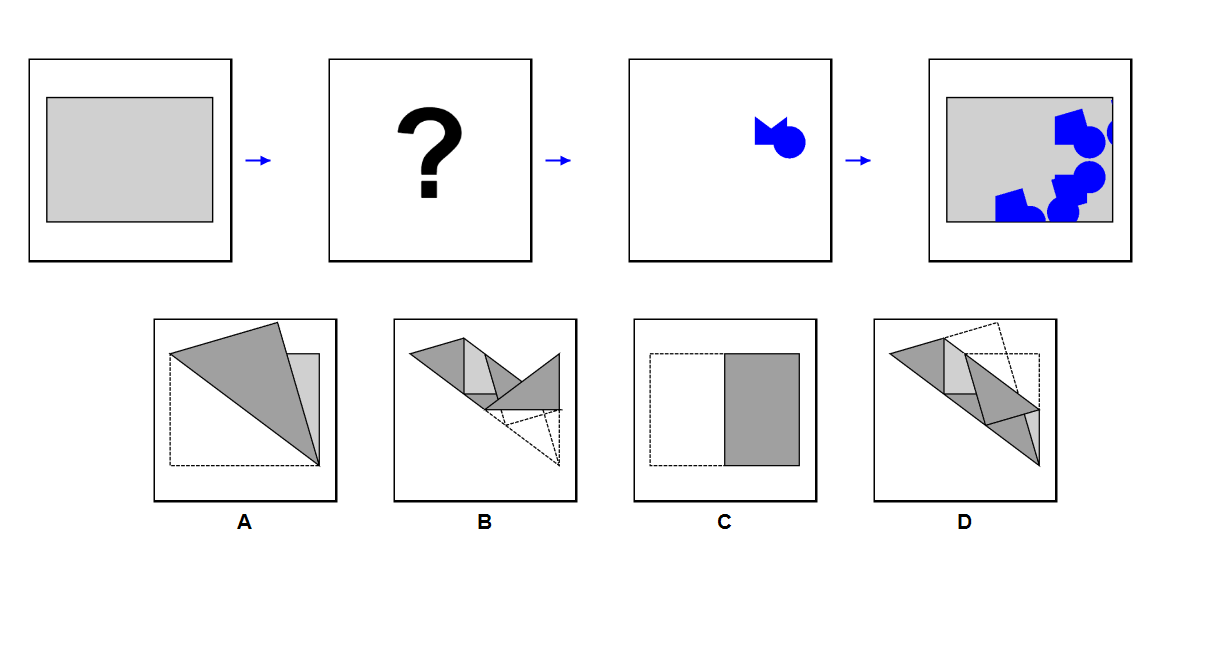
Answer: C